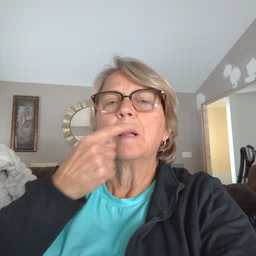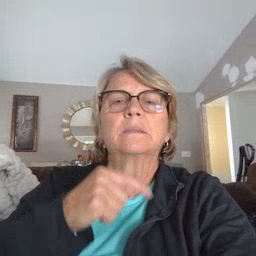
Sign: lips